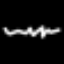
Label: squiggle